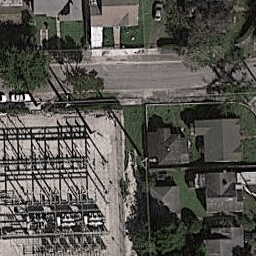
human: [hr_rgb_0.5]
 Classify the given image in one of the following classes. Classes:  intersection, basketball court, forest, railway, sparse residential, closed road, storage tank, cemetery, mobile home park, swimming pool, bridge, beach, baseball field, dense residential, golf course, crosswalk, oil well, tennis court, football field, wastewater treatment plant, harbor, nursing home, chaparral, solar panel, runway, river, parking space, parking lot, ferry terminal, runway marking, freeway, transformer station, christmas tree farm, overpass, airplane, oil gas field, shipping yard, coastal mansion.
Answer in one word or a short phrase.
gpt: transformer station